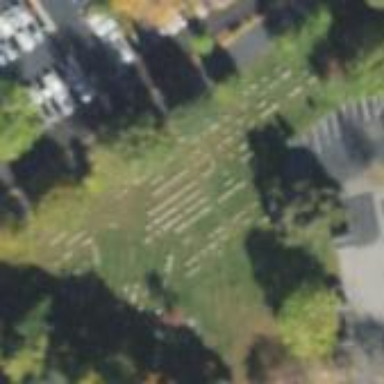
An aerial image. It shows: Cemetery.